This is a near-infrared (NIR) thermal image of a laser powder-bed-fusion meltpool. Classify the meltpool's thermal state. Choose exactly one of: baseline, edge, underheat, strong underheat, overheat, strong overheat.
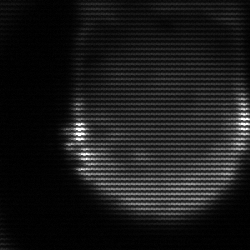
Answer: edge